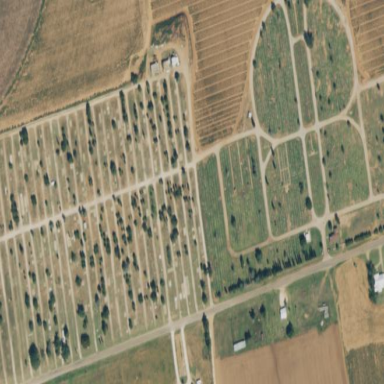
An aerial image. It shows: Cemetery.